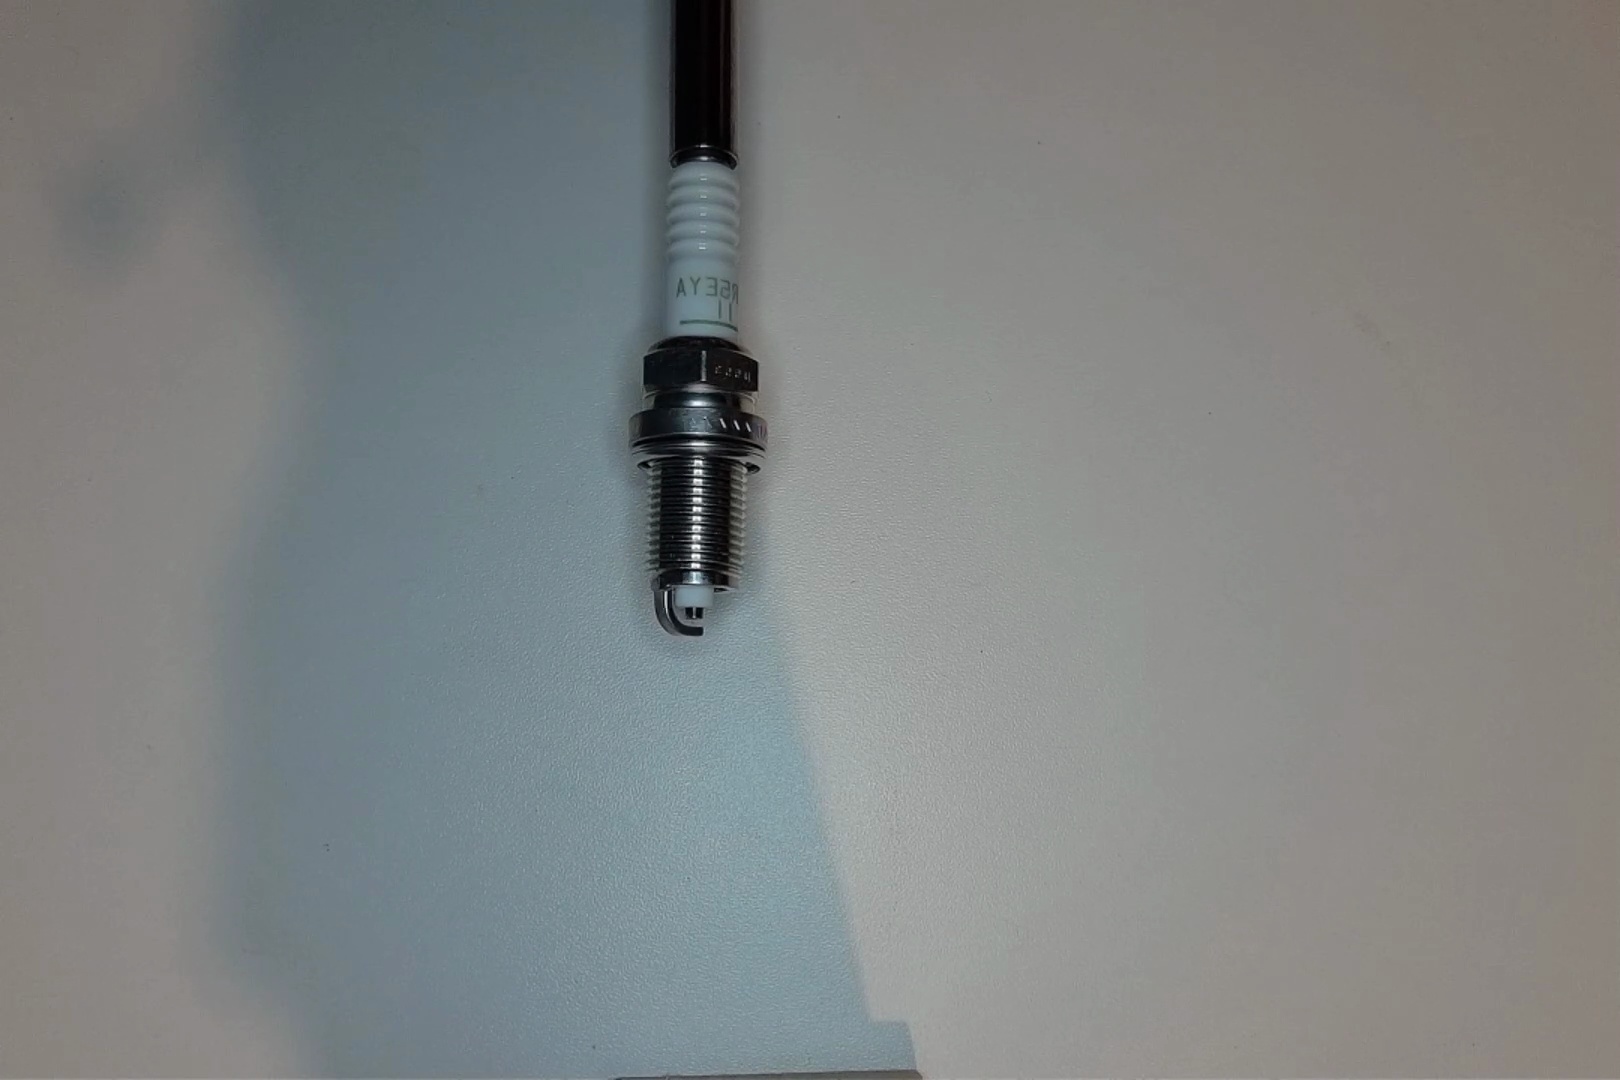
Label: normal